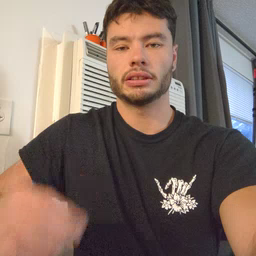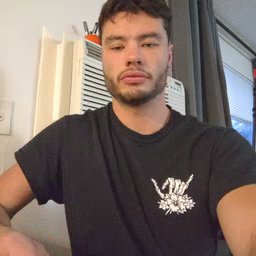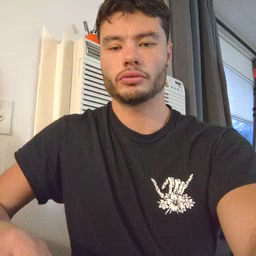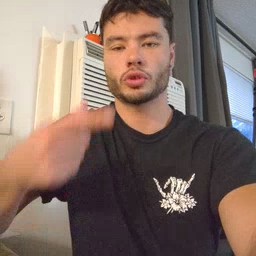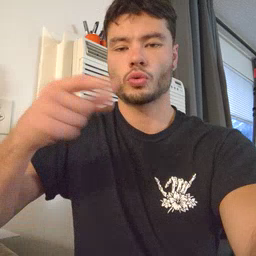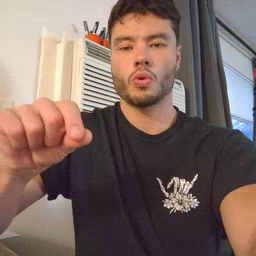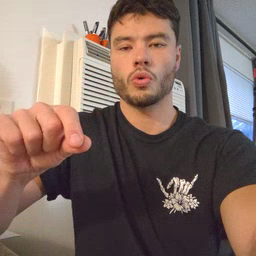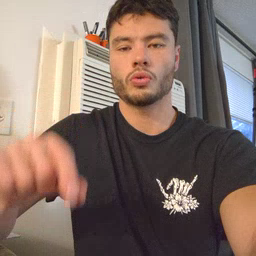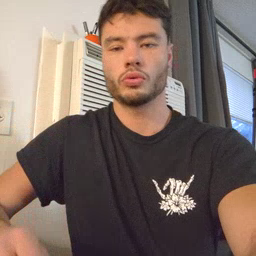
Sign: go